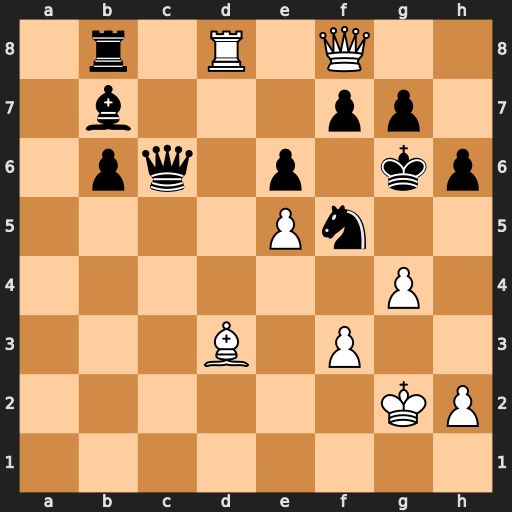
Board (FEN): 1r1R1Q2/1b3pp1/1pq1p1kp/4Pn2/6P1/3B1P2/6KP/8
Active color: w
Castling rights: -
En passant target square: -
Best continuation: gxf5+ exf5 Bxf5+ Kxf5 Qxf7+